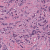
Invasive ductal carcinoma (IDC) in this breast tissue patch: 1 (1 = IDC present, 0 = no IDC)